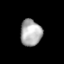
Tissue: lung
Cell type: Others
Senescence score: 0.2204
Nuclear area (px): 549
Mean DAPI intensity: 174.169